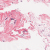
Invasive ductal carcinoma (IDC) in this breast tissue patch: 1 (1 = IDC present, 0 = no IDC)